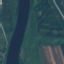
Land use / land cover: River